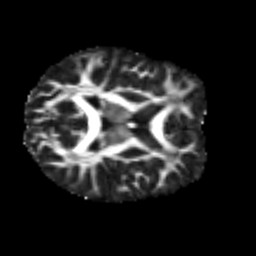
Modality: FA
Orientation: axial
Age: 20
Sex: female
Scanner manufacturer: siemens
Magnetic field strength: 3 T
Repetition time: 2.3 s
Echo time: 0.085 s